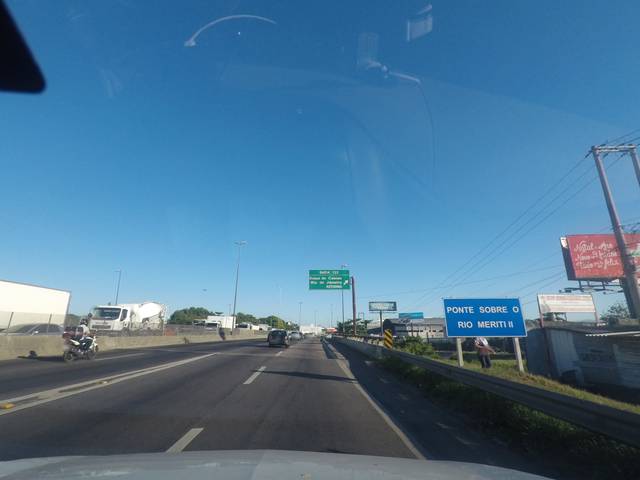
Region: Brazil
Coordinates: -22.803, -43.29